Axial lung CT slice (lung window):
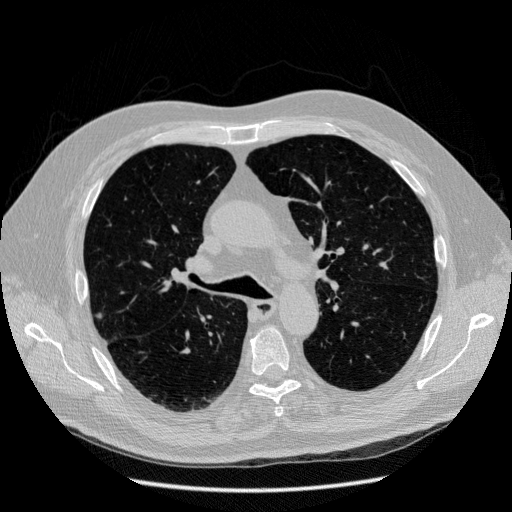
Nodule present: yes
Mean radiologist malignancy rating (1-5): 2.667